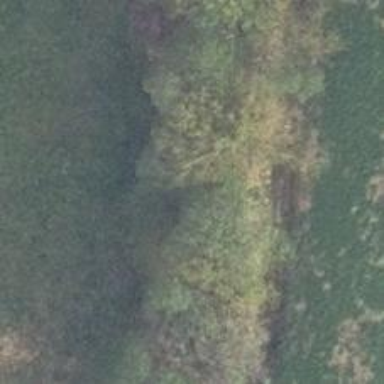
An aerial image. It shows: Hunting stand.